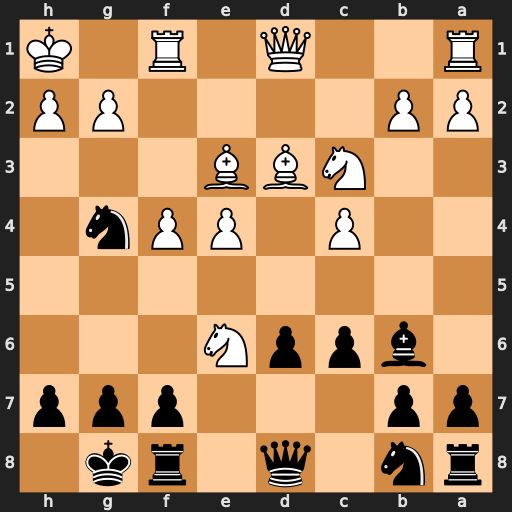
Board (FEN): rn1q1rk1/pp3ppp/1bppN3/8/2P1PPn1/2NBB3/PP4PP/R2Q1R1K
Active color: b
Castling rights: -
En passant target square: -
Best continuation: Qh4 Qxg4 Qxg4